The plot is a Hilbert-envelope spectrum of a rotating bearing's acceleration signal, annotated with the bearing's characteristic defect frequencies. What is the most likely bearing condition (normal, inner_race, outer_race, ball)?
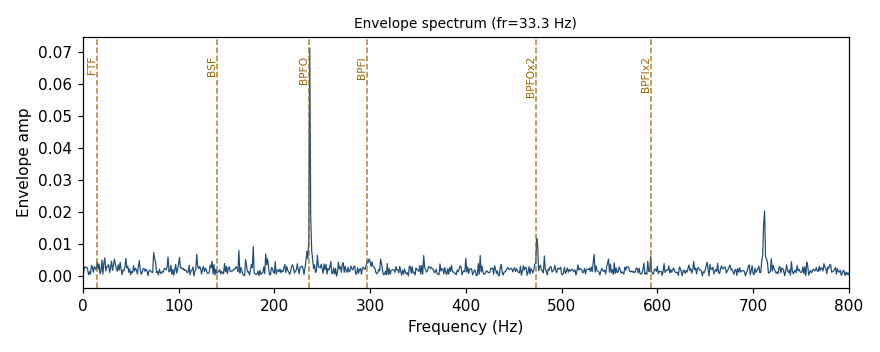
Answer: outer_race